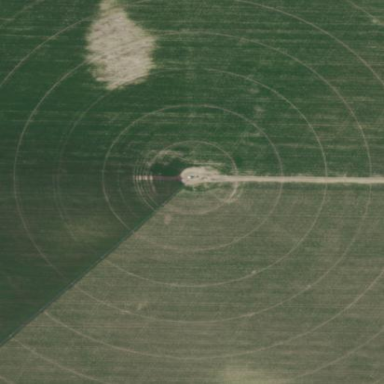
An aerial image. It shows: Farmland with pivot irrigation system.